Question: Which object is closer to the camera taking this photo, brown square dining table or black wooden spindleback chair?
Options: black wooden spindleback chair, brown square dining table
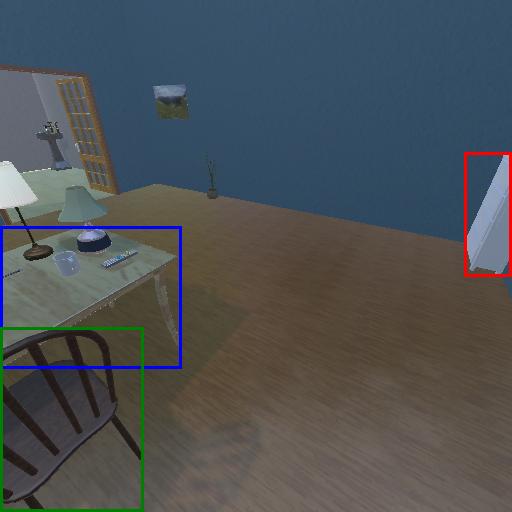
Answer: black wooden spindleback chair